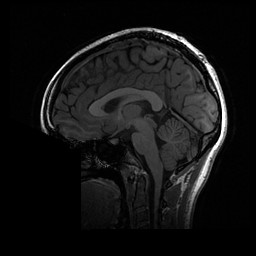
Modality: T1w
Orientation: axial